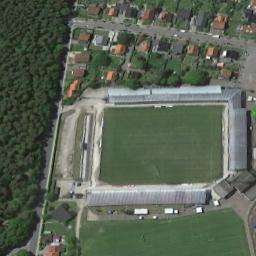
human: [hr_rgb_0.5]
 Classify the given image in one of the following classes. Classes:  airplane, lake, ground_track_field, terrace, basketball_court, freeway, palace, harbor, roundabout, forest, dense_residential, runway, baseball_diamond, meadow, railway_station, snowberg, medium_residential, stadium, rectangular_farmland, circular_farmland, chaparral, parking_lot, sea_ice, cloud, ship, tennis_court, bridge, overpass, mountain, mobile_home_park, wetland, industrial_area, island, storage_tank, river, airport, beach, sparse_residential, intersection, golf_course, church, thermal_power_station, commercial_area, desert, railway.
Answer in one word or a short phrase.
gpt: stadium